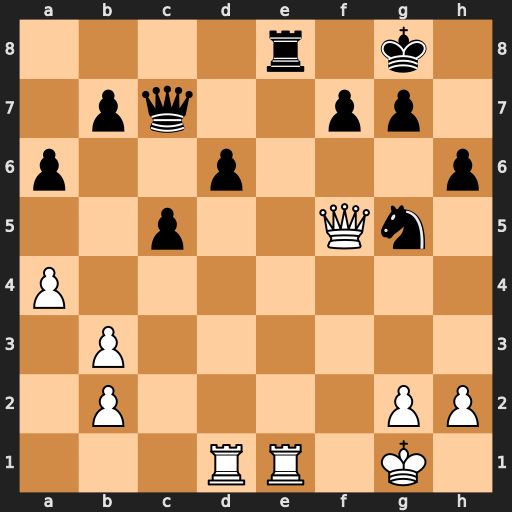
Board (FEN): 4r1k1/1pq2pp1/p2p3p/2p2Qn1/P7/1P6/1P4PP/3RR1K1
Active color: w
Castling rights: -
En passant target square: -
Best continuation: Rxe8#